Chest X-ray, AP view. Patient: 43 years old, sex M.
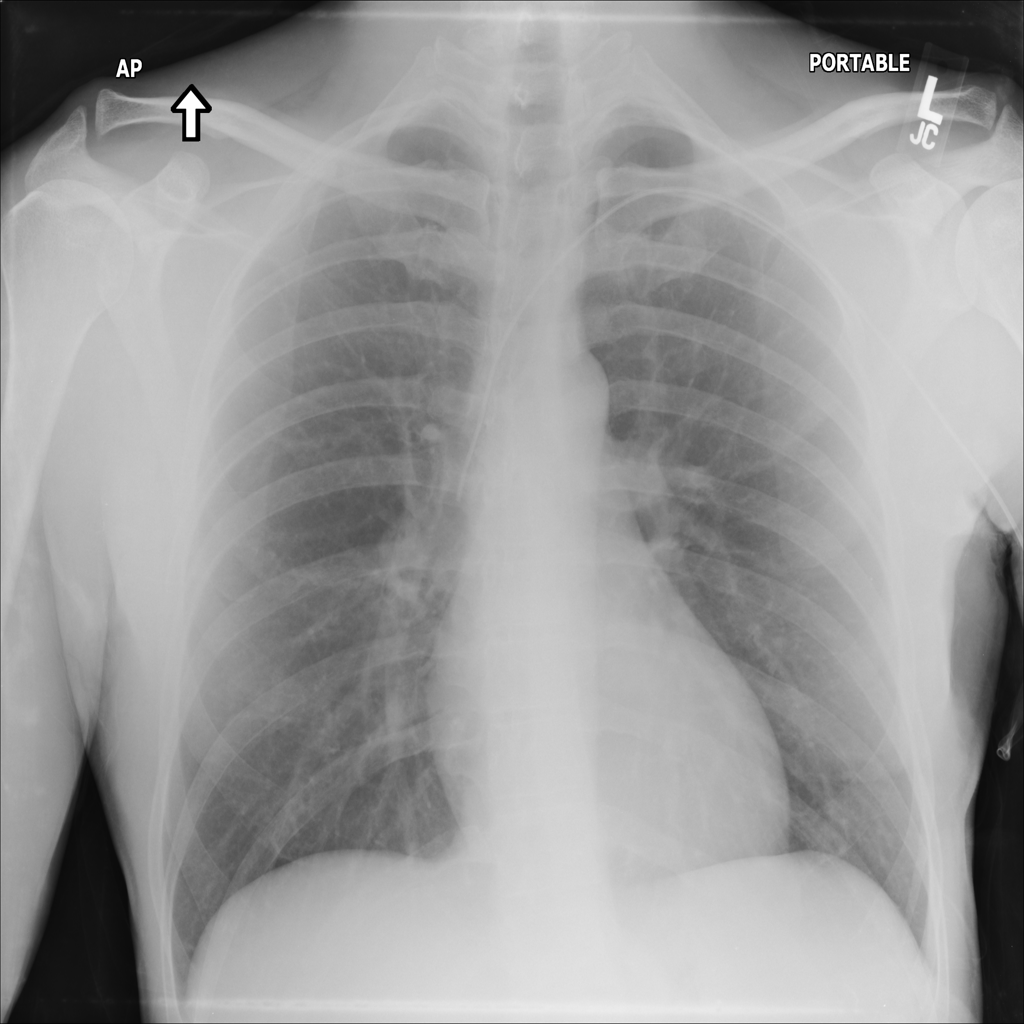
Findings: No Finding